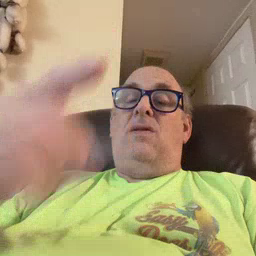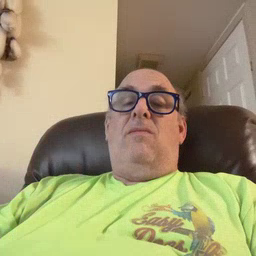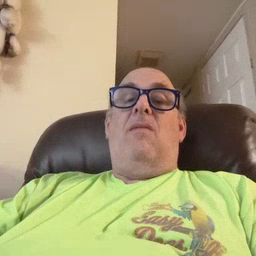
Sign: see